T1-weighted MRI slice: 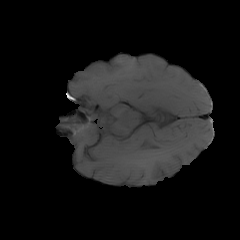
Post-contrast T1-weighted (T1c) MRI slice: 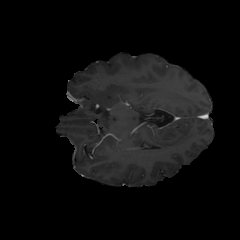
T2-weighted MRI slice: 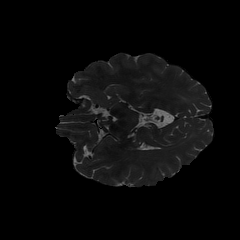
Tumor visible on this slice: no